Question: I just knew swift and I don't have experience with objective-c. Here is an objective-c class that i want to use in my swift code
WebSocket.h :
'''
#import <Foundation/Foundation.h>
@class HTTPMessage;
@class GCDAsyncSocket;
#define WebSocketDidDieNotification @"WebSocketDidDie"
@interface WebSocket : NSObject
{
dispatch_queue_t websocketQueue;
HTTPMessage *request;
GCDAsyncSocket *asyncSocket;
NSData *term;
BOOL isStarted;
BOOL isOpen;
BOOL isVersion76;
id __unsafe_unretained delegate;
}
+ (BOOL)isWebSocketRequest:(HTTPMessage *)request;
- (id)initWithRequest:(HTTPMessage *)request socket:(GCDAsyncSocket *)socket;
@property (/* atomic */ unsafe_unretained) id delegate;
@property (nonatomic, readonly) dispatch_queue_t websocketQueue;
- (void)start;
- (void)stop;
- (void)sendMessage:(NSString *)msg;
- (void)sendData:(NSData *)msg;
- (void)didOpen;
- (void)didReceiveMessage:(NSString *)msg;
- (void)didClose;
@end
@protocol WebSocketDelegate
@optional
- (void)webSocketDidOpen:(WebSocket *)ws;
- (void)webSocket:(WebSocket *)ws didReceiveMessage:(NSString *)msg;
- (void)webSocketDidClose:(WebSocket *)ws;
@end
'''
and I have added above header file to XXXX-Bridging-Header.h like this
'''
#import "WebSocket.h"
'''
but when I want try to instantiate WebSocket class i can't see any initializer in autocompletion :

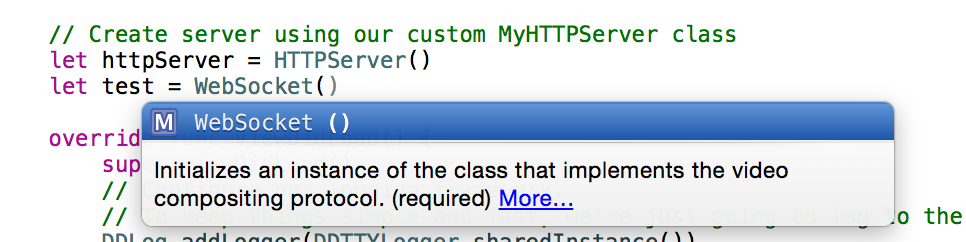
Answer: I think your problem lies in the fact that you are not importing the dependencies:
'''
@class HTTPMessage;
@class GCDAsyncSocket;
'''
are unknown to Swift because neither the bridging header or 'WebSocket.h' is importing/including them. Therefore a method that uses them cannot be accessible in Swift.